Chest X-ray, PA view. Patient: 28 years old, sex M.
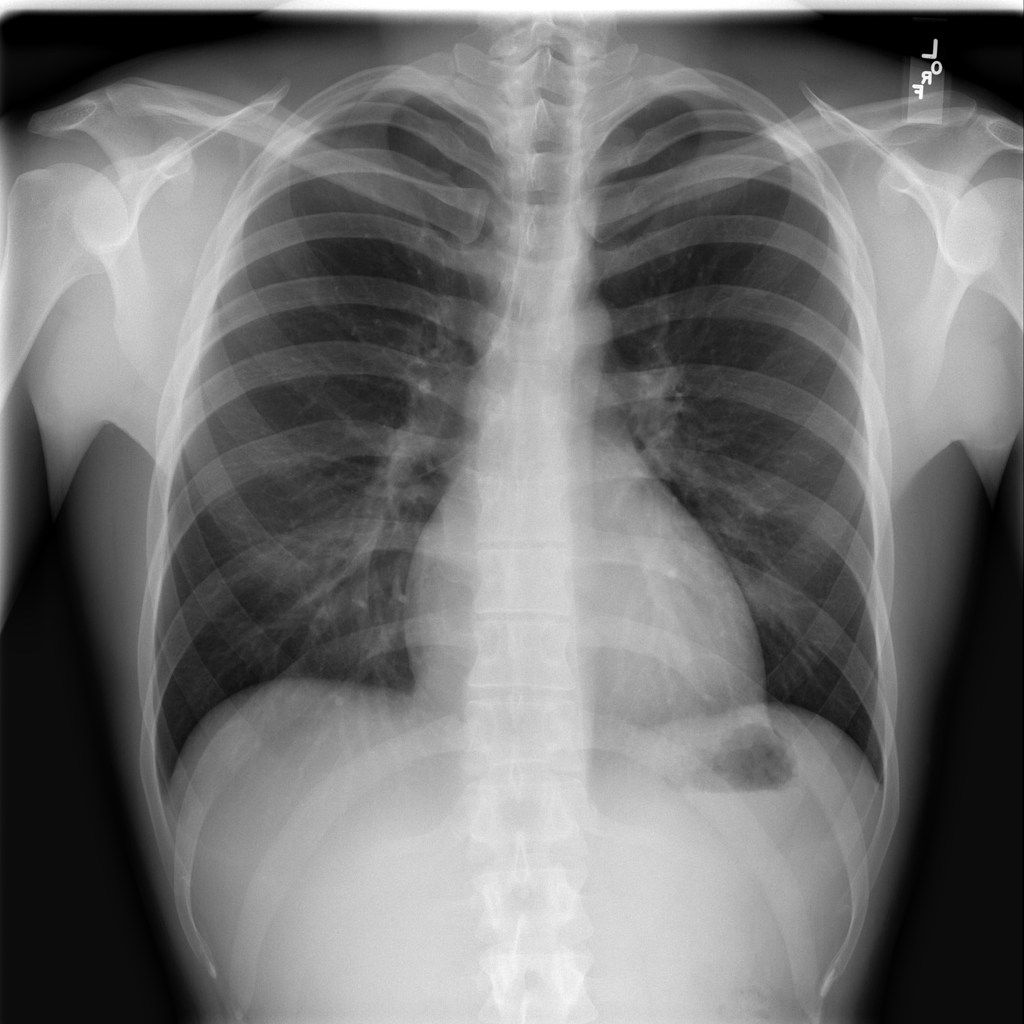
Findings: No Finding